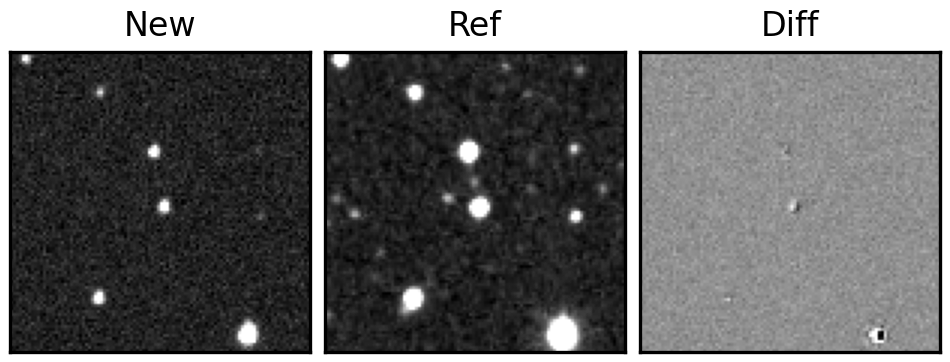
Label: bogus